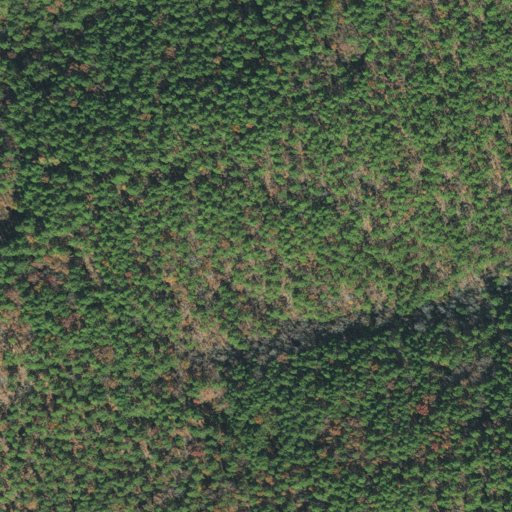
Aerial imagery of ridge(s) in Arkansas named Hickory Ridge containing evergreen forest and mixed forest